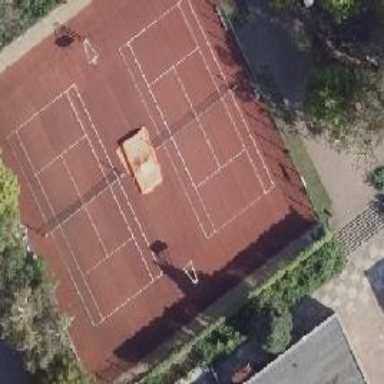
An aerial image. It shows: Tennis court on pitch designated for leisure land.